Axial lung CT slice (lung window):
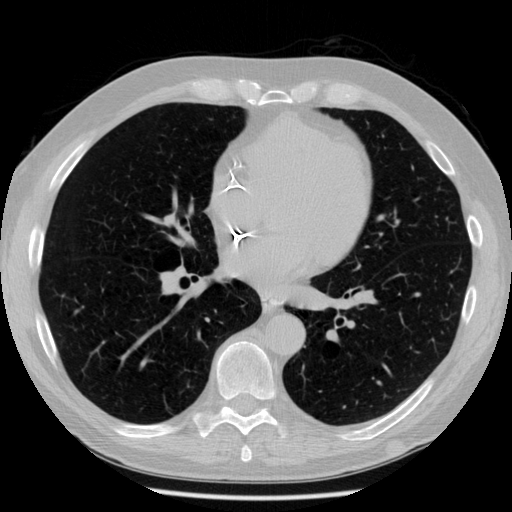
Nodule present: no